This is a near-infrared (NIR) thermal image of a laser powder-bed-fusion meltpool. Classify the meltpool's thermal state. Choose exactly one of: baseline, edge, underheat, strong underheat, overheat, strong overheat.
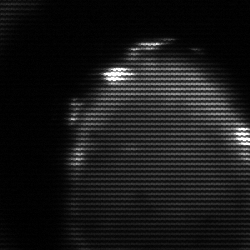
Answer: edge